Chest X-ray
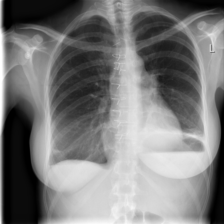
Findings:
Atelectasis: positive
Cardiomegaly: negative
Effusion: positive
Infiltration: negative
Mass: negative
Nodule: negative
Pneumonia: negative
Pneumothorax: negative
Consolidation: negative
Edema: negative
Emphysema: negative
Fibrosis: negative
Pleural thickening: negative
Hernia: negative